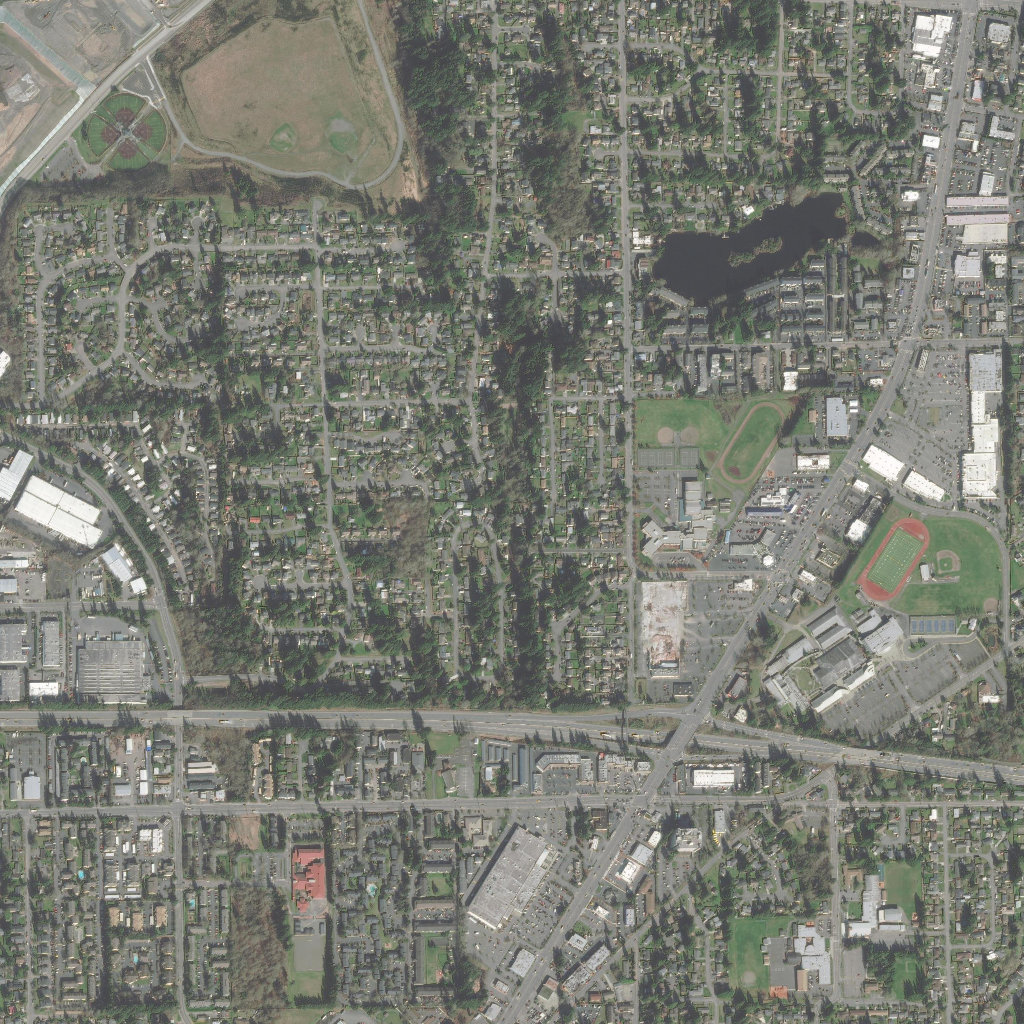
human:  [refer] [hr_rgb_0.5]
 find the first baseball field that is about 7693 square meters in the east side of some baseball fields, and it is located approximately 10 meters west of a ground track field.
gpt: <box>[[66, 38, 71, 43, 0]]</box>